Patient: sex M, age 29
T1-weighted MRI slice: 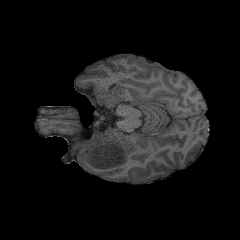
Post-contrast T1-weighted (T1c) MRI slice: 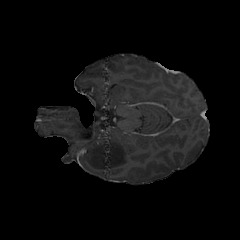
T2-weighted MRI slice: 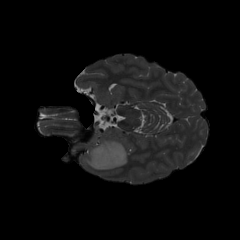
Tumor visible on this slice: yes
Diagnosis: Astrocytoma, IDH-mutant
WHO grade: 2